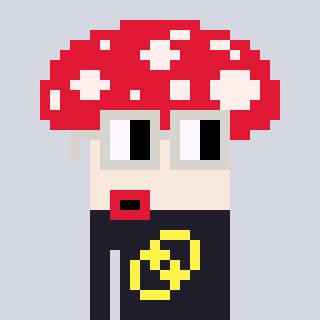
a pixel art character with square light gray glasses, a mushroom-shaped head and a grayscale-colored body on a cool background